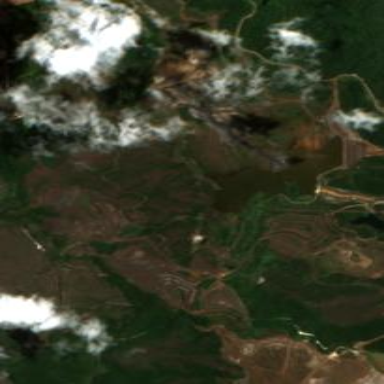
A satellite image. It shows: Tailings water reservoir.